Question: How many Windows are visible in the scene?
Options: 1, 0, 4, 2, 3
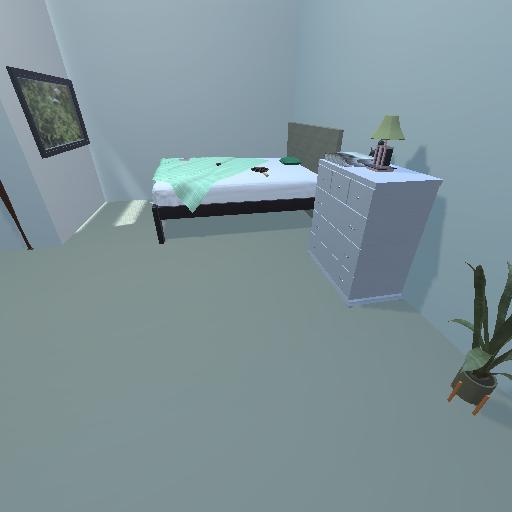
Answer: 1